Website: slack
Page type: stored-credit-cards
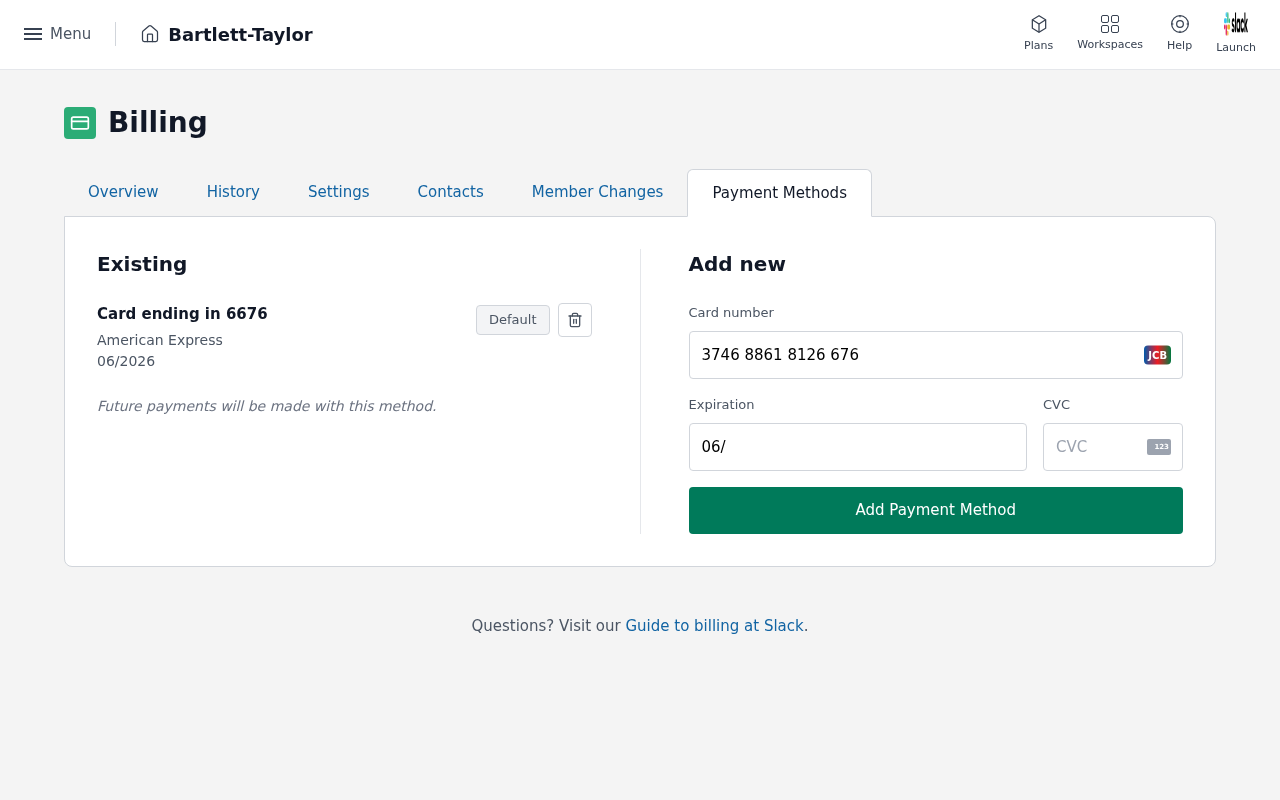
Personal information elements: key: PII_CARD_CVV
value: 0682
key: PII_CARD_EXPIRY
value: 06/2026
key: PII_CARD_EXPIRY
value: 06/26
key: PII_CARD_LAST4
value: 6676
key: PII_CARD_NUMBER
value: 3746 8861 8126 676
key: PII_CARD_TYPE
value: American Express
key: PII_COMPANY
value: Bartlett-Taylor